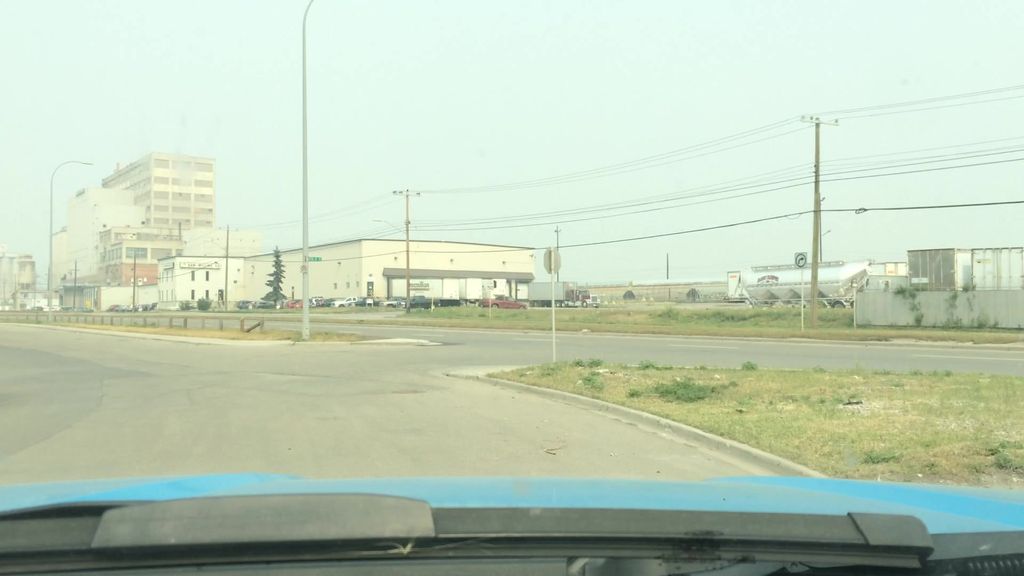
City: calgary